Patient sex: M
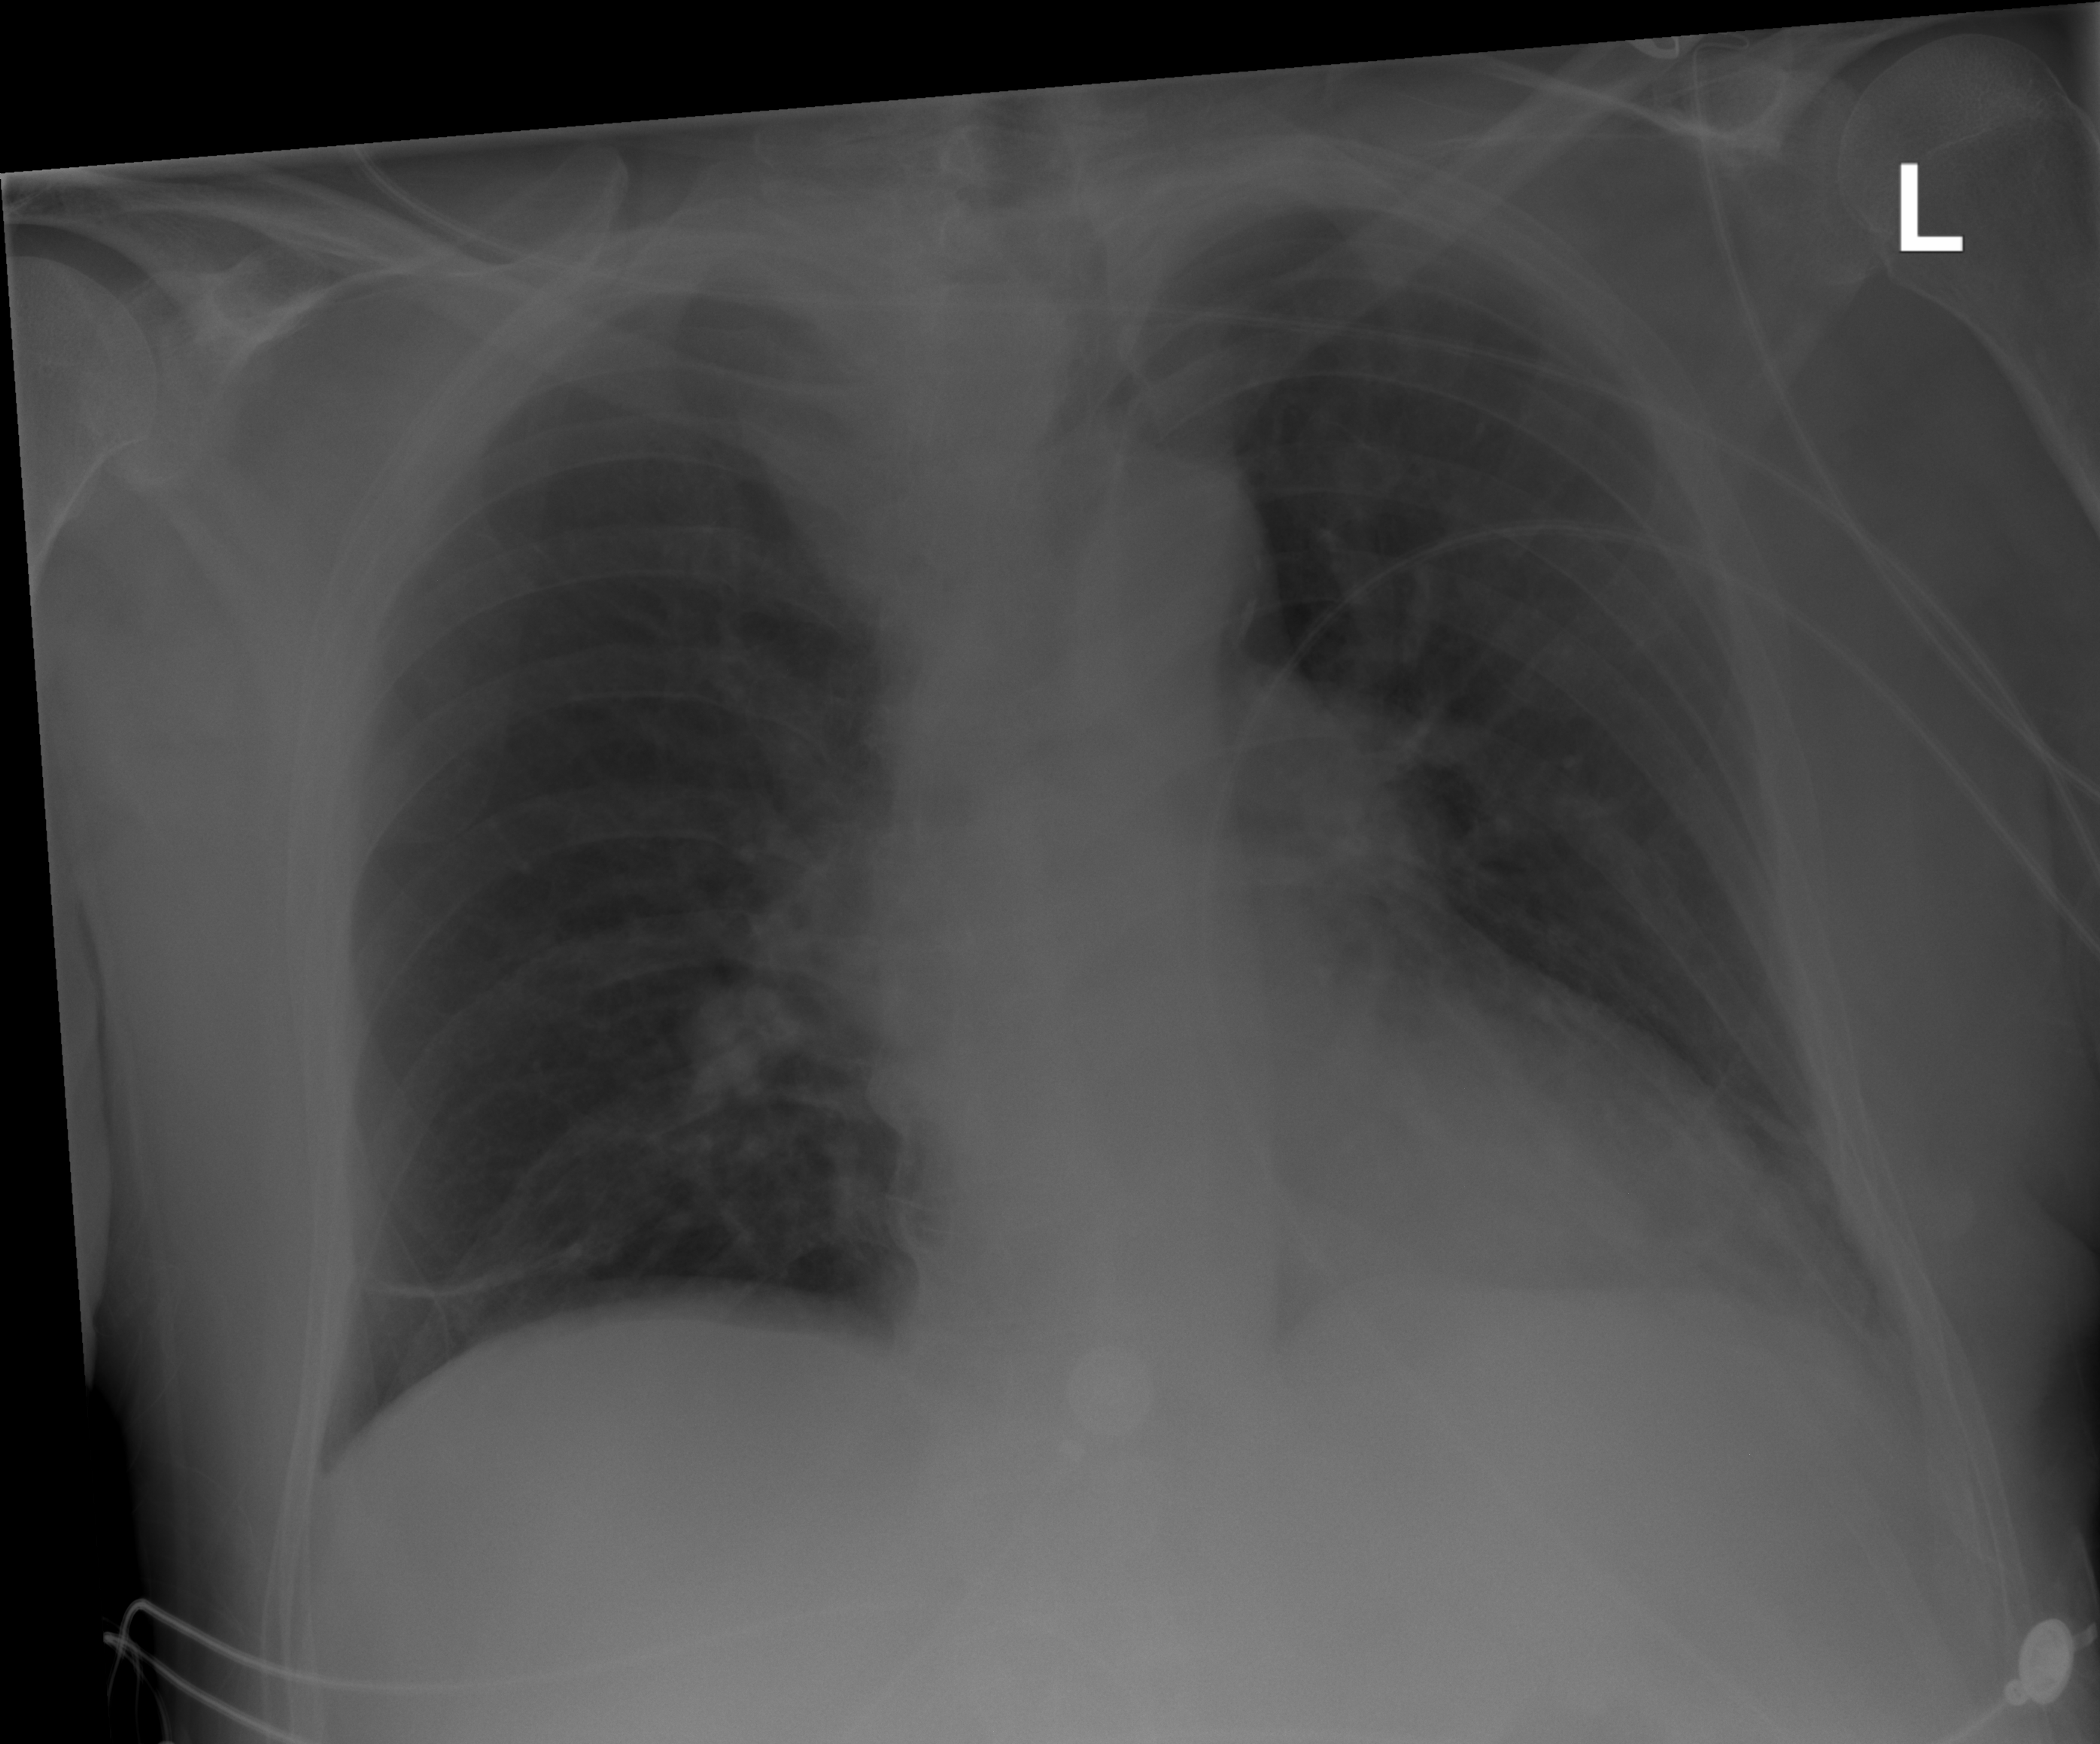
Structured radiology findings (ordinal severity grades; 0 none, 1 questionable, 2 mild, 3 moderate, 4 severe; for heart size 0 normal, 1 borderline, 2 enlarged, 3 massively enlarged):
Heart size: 2
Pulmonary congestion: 2
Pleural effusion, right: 0
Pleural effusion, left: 1
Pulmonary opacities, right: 1
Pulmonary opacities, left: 1
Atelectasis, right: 2
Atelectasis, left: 2